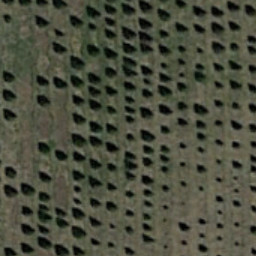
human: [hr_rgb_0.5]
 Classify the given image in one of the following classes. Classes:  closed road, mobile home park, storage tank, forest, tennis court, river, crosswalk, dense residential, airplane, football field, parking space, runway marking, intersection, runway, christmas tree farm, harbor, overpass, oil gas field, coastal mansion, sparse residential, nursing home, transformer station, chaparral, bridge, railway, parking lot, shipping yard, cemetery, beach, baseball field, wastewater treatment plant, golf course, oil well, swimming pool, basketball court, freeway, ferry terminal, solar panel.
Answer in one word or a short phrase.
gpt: christmas tree farm